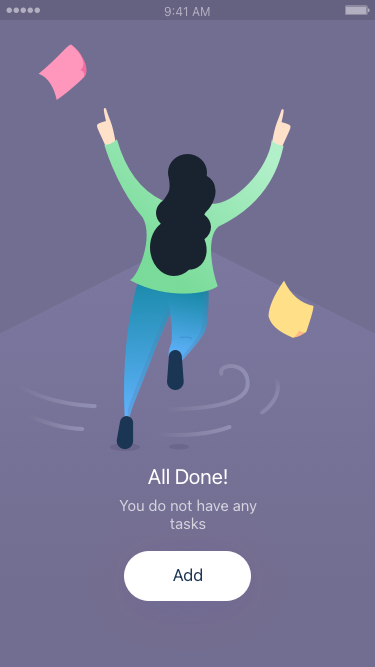
Text in this UI design:
You do not have any tasks
All Done!
9:41 AM
Add